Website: home-depot
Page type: address-validator
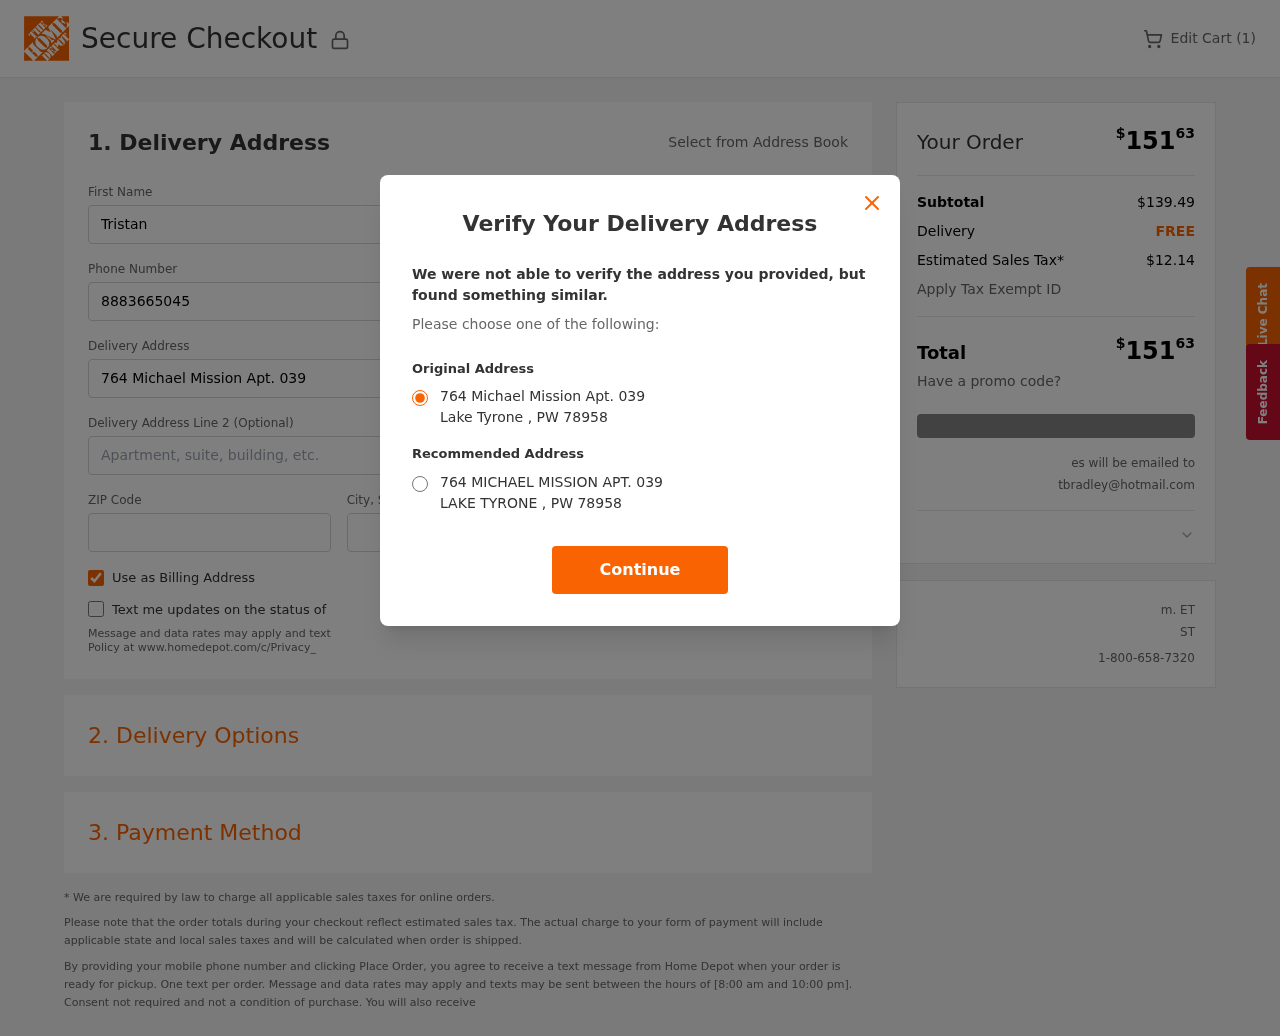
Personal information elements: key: PII_CITY
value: Lake Tyrone
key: PII_EMAIL
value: tbradley@hotmail.com
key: PII_POSTCODE
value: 78958
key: PII_STATE_ABBR
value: PW
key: PII_STREET
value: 764 Michael Mission Apt. 039
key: PII_FIRSTNAME
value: Tristan
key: PII_LASTNAME
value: Bradley
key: PII_PHONE
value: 8883665045
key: PII_CITY_STATE
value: Lake Tyrone, PW
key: PII_STREET_ALT
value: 764 MICHAEL MISSION APT. 039
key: PII_CITY_ALT
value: LAKE TYRONE
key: PII_STATE
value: PW
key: PII_POSTCODE_FULL
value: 78958
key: PII_POSTCODE_NUMERIC
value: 78958
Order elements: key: ORDER_NUM_ITEMS
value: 1
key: ORDER_TOTAL
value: $15163
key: ORDER_SUBTOTAL
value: $139.49
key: ORDER_SHIPPING_COST
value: FREE
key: ORDER_TAX
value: $12.14